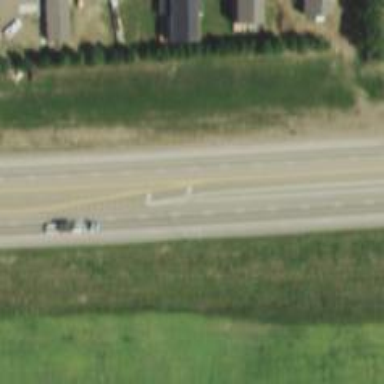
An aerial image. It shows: Asphalt road classified as trunk highway.